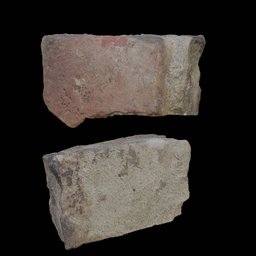
Label: architecture